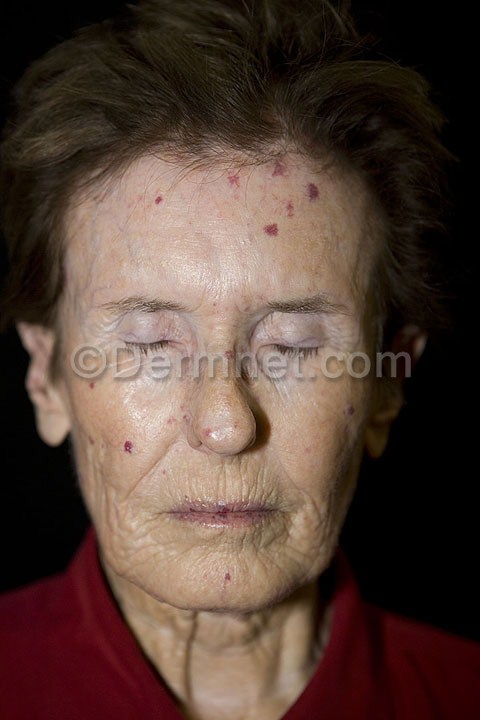
Disease: Lupus and other Connective Tissue diseases